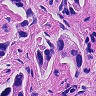
Metastatic tissue present: yes